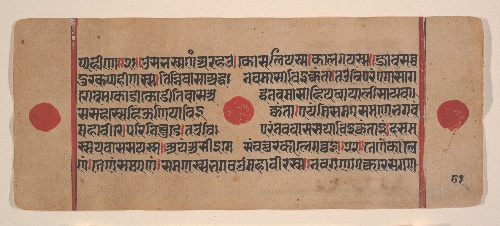
Date: 15th century
Object type: Folio
Classification: Paintings
Medium: Ink, opaque watercolor, and gold on paper
Culture: India (Gujarat)
Dimensions: 4 3/8 x 10 5/8 in. (11.1 x 27 cm)
Department: Asian Art
Credit line: Rogers Fund, 1955
Accession year: 1955
Repository: Metropolitan Museum of Art, New York, NY